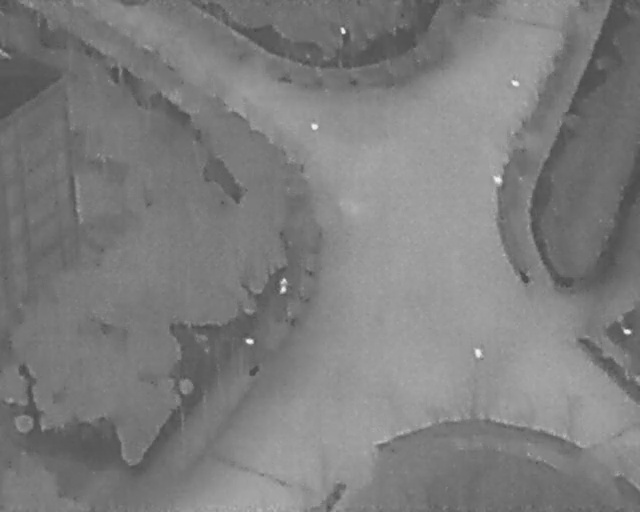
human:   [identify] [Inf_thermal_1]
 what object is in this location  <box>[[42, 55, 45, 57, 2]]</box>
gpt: <ref>1 medium person at the center</ref>